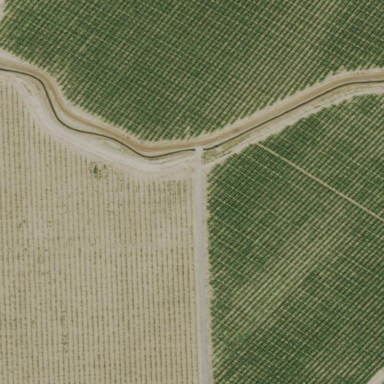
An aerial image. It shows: Orchard.